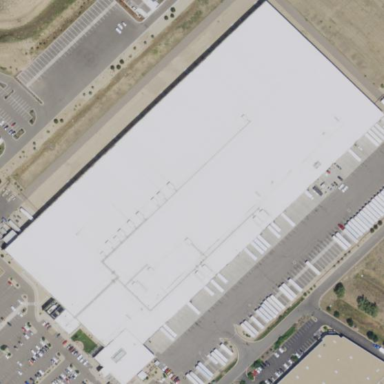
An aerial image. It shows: Warehouse.